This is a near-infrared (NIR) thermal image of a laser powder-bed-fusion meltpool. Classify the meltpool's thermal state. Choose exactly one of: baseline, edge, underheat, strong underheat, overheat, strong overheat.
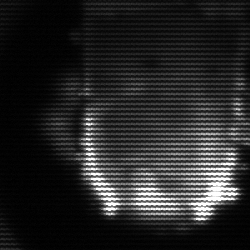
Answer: baseline